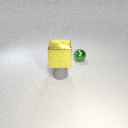
small green metal sphere behind small gray rubber cylinder